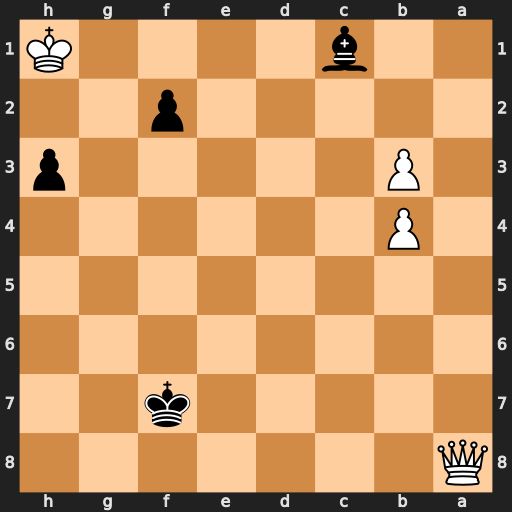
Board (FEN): Q7/5k2/8/8/1P6/1P5p/5p2/2b4K
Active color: b
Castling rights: -
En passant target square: -
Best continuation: f1=Q+ Kh2 Bf4#